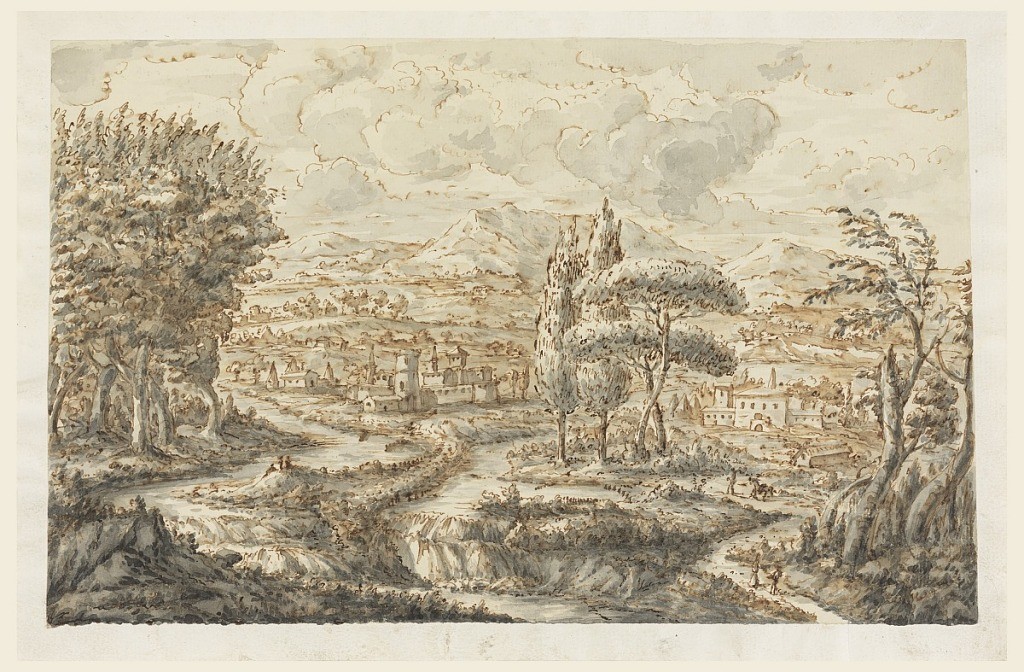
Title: A Valley
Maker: Carlo Marchionni, Italian, 1702–1786
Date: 1750–70
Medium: Pen and ink, brush and gray, black watercolor, bistre wash on paper
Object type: Drawing
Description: A densely populated valley with streams, trees, villas, and farms.